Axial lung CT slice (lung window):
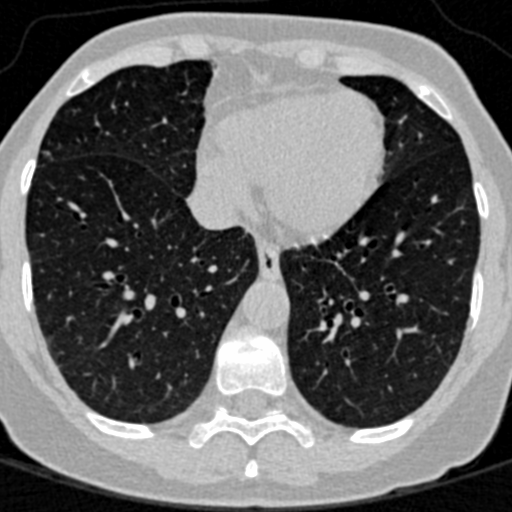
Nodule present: no